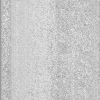
Atmospheric dust classification: dusty